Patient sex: F
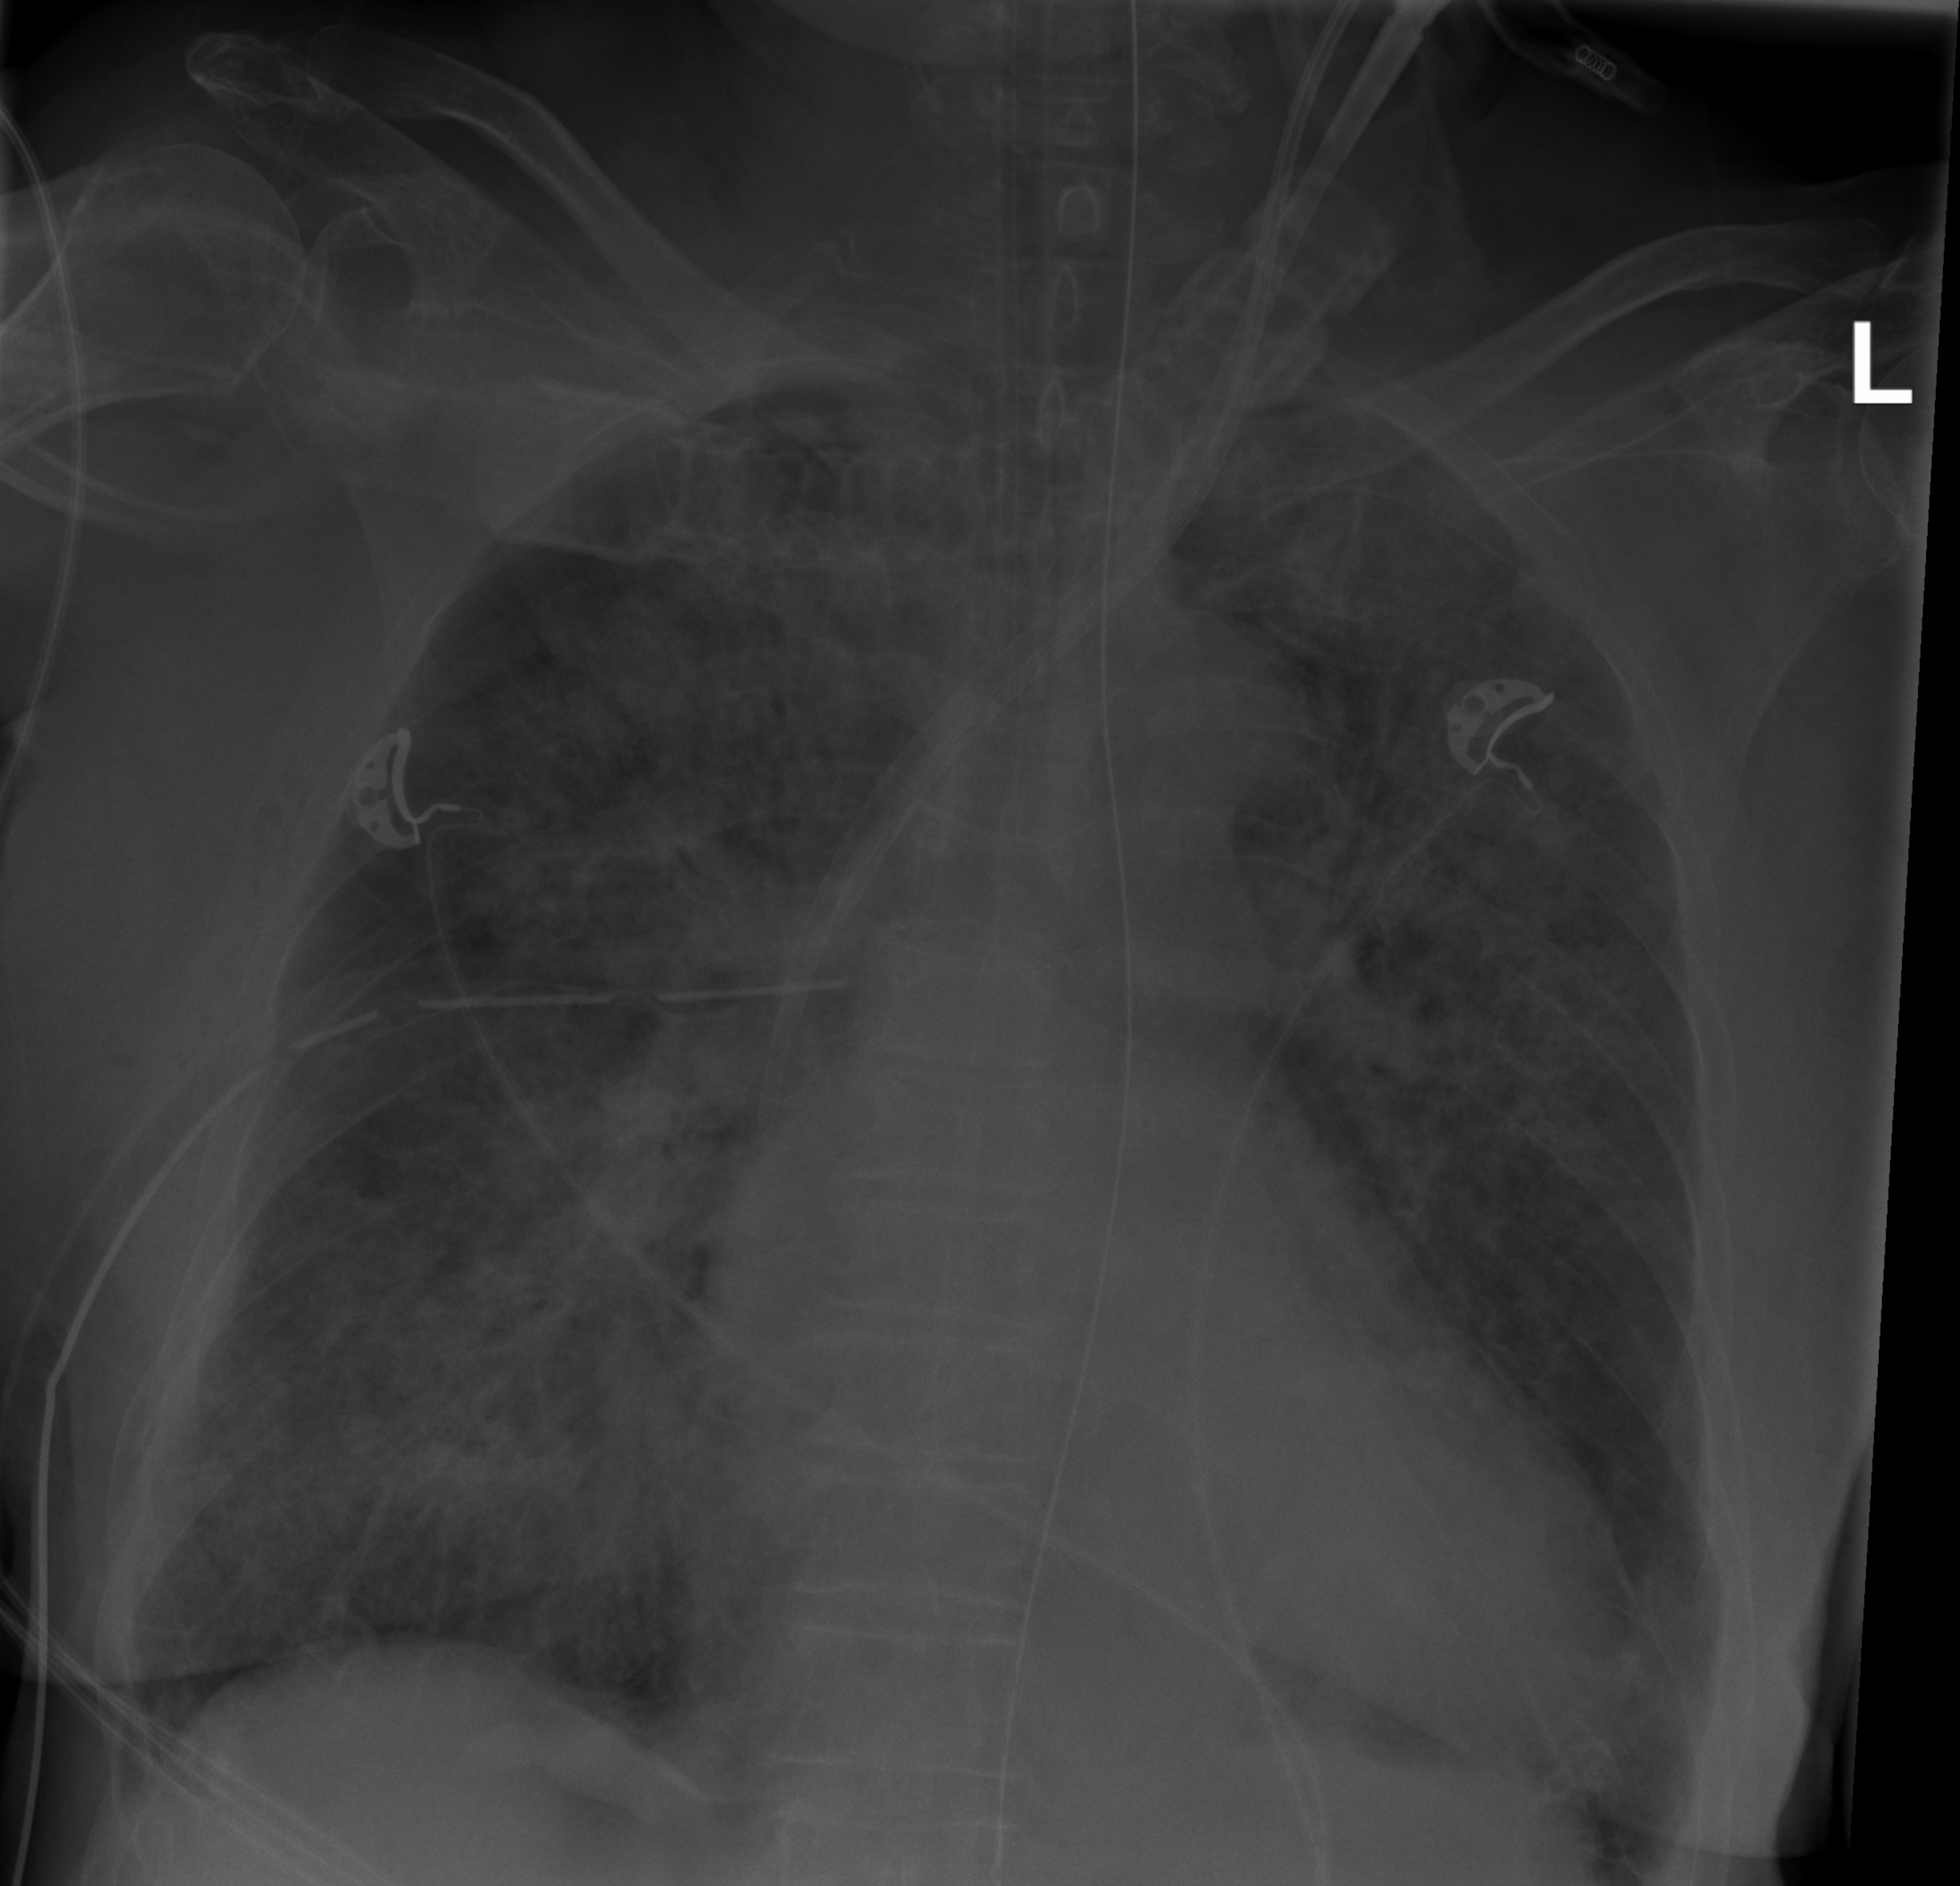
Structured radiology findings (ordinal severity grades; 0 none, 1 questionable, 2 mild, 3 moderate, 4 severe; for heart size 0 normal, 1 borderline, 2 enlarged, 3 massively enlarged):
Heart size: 3
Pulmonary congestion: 0
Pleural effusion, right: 0
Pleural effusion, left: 0
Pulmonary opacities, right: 3
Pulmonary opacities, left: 3
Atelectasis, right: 3
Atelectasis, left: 3